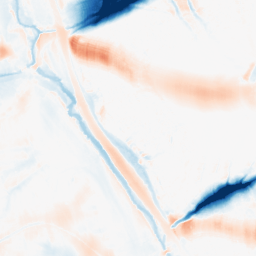
Category: morphological
Decomposition family: morphological_ellipse
Decomposition parameters: operation: average
width: 50
height: 30
Upsampling method: linear_exact
Upsampling parameters: scale: 2
Upsampling scale: 2